Field crop: maize
Growth stage: 2
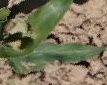
Species: maize